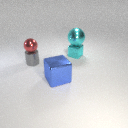
small cyan metal cube below large cyan metal sphere